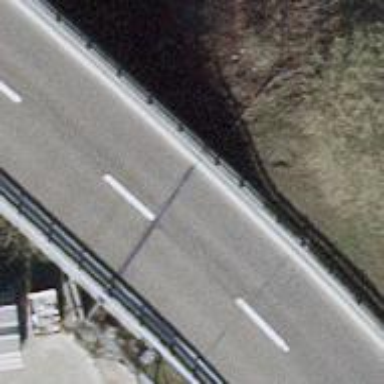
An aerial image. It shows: Asphalt motorway link.